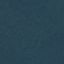
Land use / land cover: Forest